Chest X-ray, PA view. Patient: 43 years old, sex F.
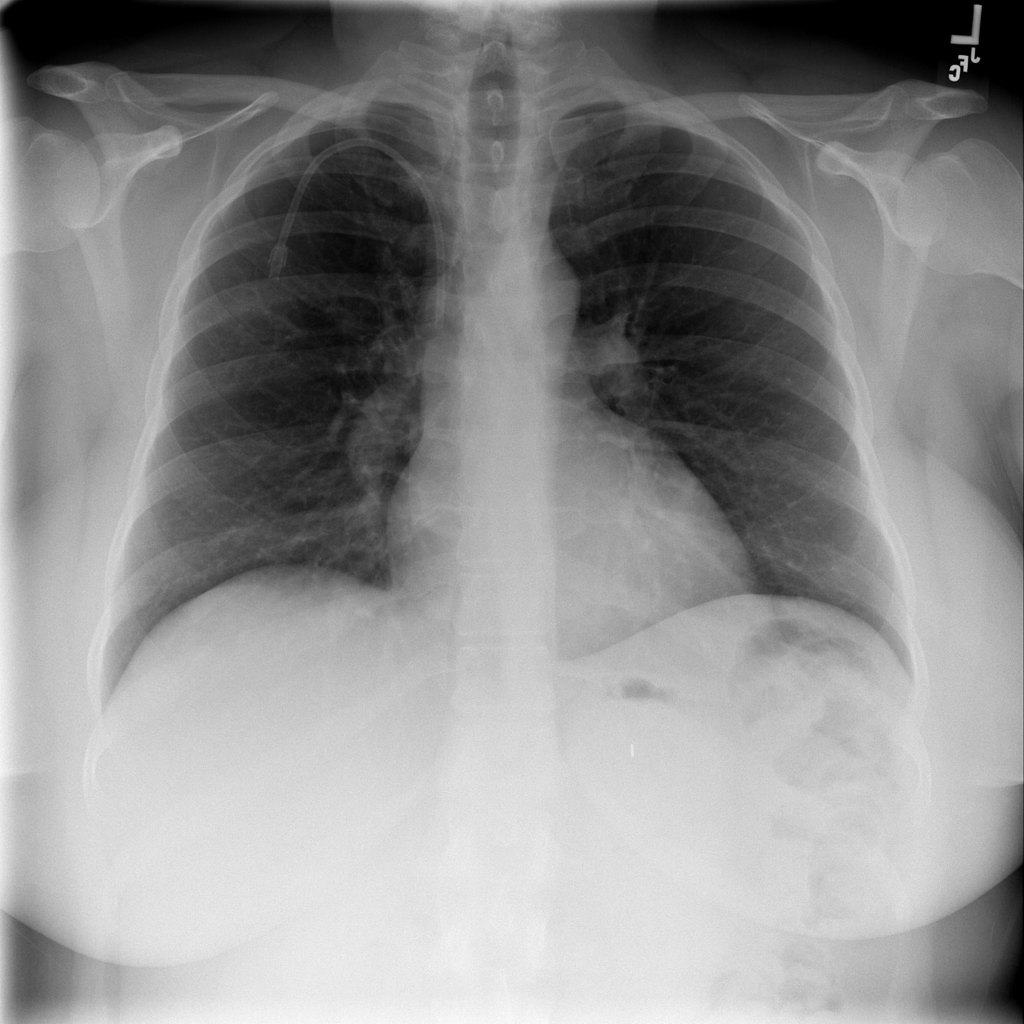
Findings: No Finding